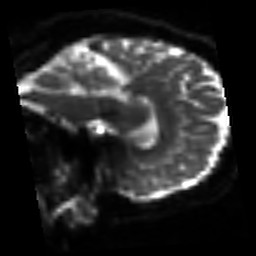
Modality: sbref
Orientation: sagittal
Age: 59
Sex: female
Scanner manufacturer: siemens
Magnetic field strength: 3 T
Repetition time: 3.2 s
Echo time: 0.081 s